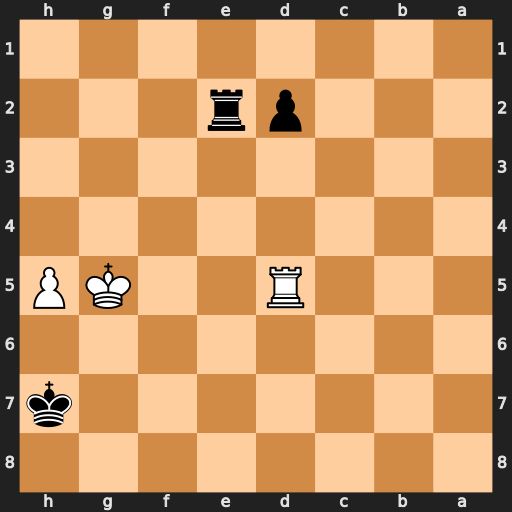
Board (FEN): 8/7k/8/3R2KP/8/8/3pr3/8
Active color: b
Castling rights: -
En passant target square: -
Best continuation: Re5+ Rxe5 d1=Q